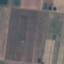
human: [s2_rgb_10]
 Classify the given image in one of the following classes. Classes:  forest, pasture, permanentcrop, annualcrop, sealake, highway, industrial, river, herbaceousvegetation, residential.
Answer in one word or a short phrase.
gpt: PermanentCrop